Interaction volume radius: 10 \u00c5
Interaction volume height: 25 \u00c5
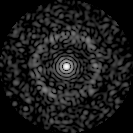
Disorder parameter: 0.8199